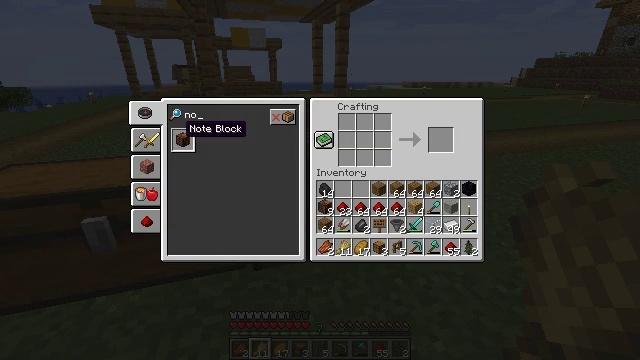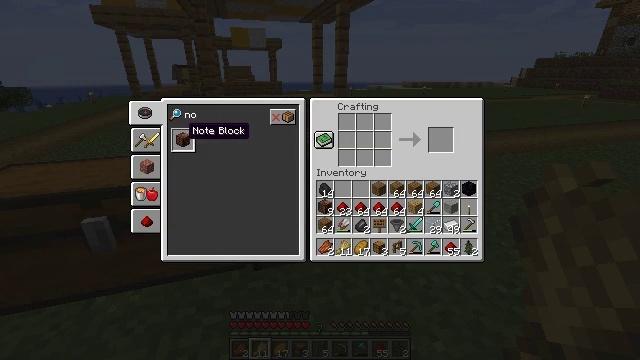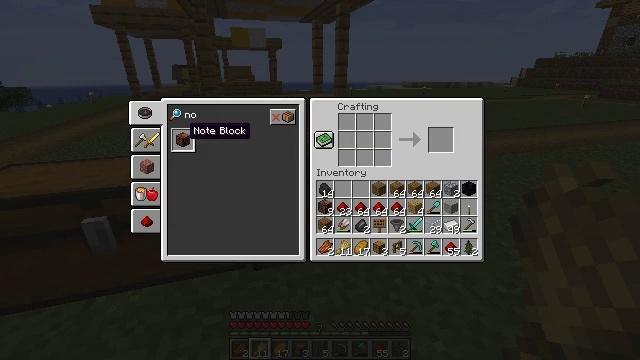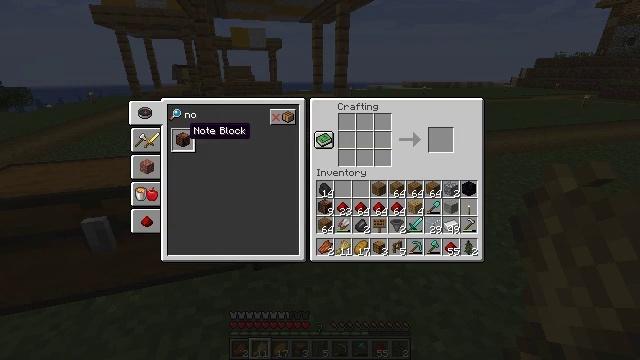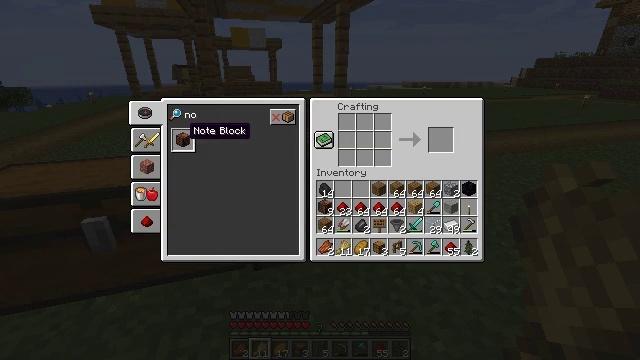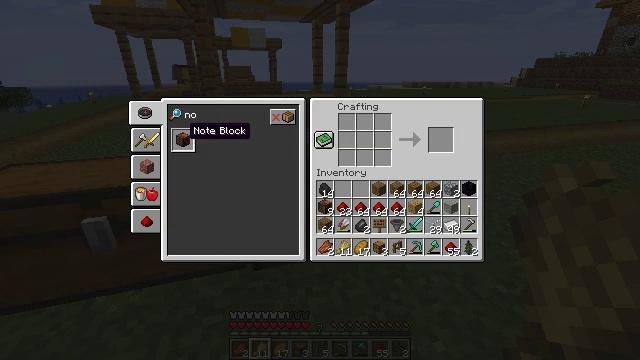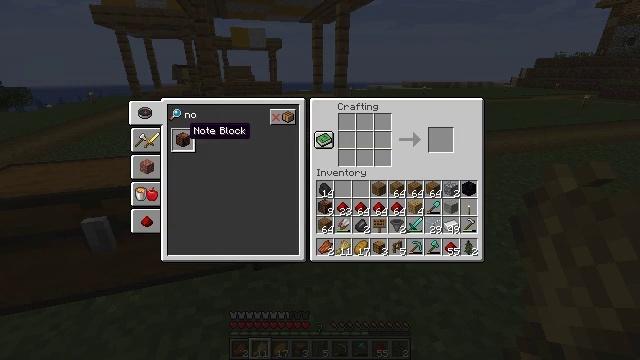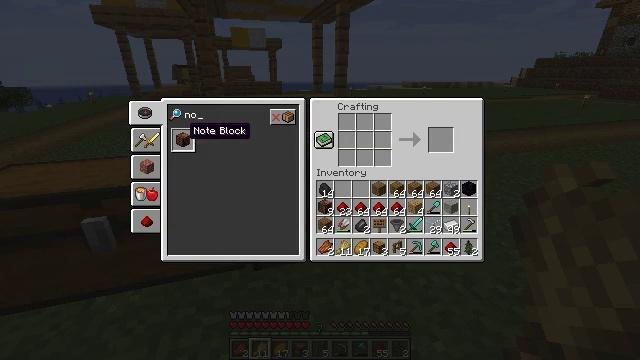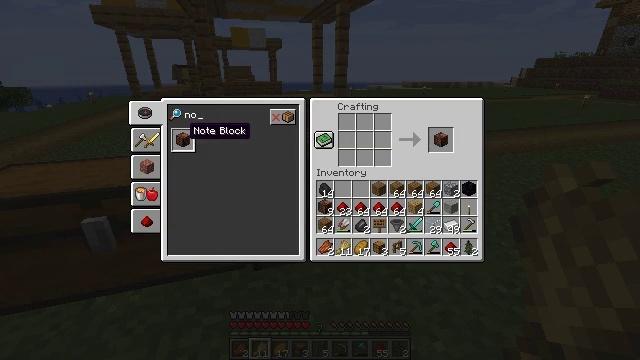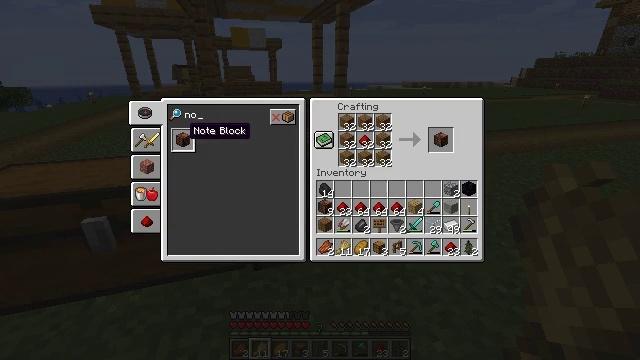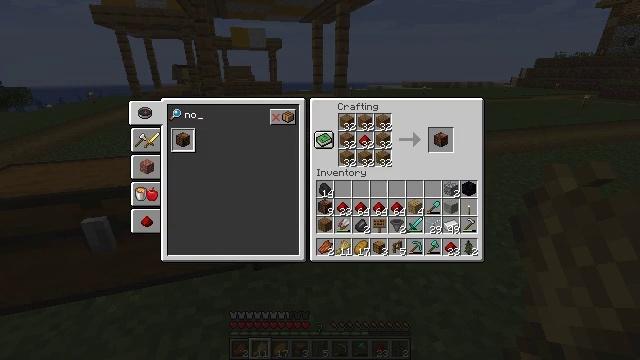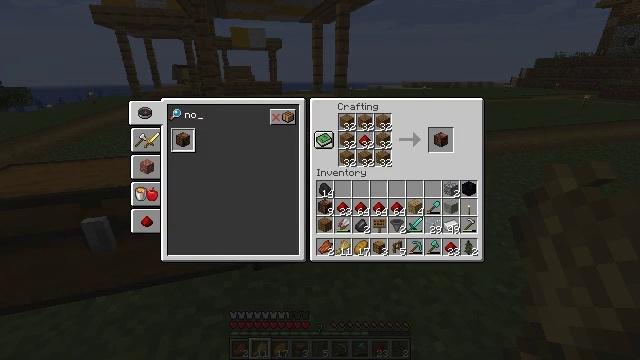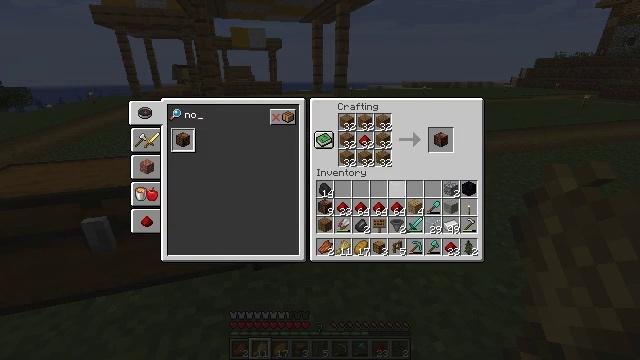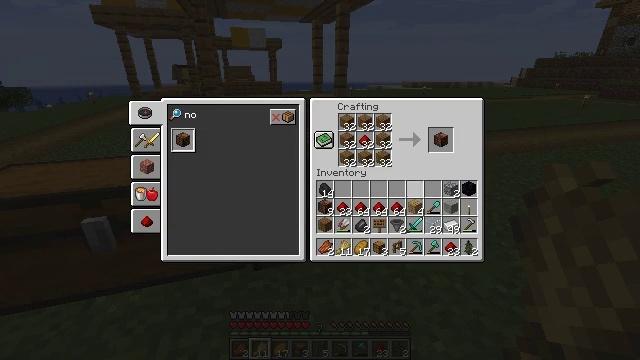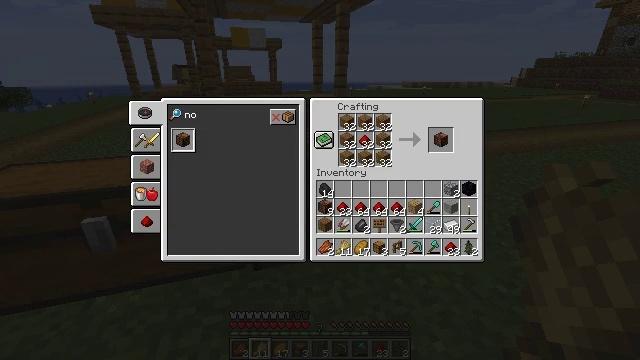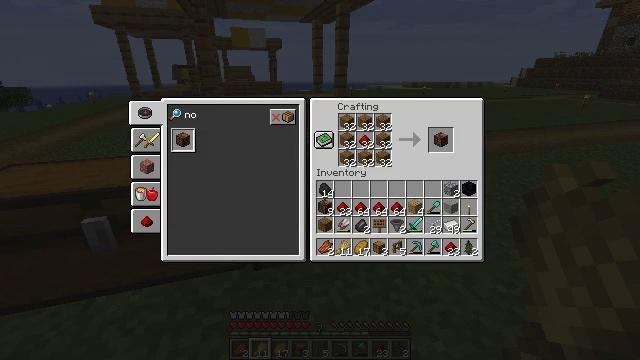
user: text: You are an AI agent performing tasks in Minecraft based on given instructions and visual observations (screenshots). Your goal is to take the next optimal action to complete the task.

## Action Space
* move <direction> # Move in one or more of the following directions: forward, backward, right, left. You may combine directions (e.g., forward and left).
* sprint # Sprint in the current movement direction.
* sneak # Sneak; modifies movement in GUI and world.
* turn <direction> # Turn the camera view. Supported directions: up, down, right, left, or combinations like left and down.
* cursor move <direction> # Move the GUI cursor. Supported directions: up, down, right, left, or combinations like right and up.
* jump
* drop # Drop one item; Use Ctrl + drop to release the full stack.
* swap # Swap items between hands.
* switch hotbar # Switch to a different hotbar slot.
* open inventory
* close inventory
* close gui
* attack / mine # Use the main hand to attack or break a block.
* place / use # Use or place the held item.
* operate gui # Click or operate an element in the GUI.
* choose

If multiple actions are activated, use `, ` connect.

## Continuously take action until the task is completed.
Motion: motion action
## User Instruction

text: Craft a note block with the required materials.
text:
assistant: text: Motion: sneak
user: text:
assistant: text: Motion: sneak
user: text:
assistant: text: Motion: sneak, operate gui
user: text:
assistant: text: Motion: sneak, operate gui
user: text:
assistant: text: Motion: sneak, operate gui
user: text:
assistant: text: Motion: sneak
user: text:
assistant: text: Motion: sneak
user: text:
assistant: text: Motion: sneak
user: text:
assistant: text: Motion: sneak
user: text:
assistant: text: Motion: sneak, cursor move right
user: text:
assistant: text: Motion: sneak, cursor move right and down
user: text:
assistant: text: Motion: sneak, cursor move right and down
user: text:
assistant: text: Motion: sneak, cursor move right
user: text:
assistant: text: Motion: sneak, cursor move right
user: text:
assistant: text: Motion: sneak, cursor move right and up
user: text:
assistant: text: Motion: sneak
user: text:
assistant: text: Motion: sneak
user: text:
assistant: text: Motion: sneak
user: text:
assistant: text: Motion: sneak
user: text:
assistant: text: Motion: sneak, cursor move up
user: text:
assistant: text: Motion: sneak
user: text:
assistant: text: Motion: sneak
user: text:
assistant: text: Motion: sneak
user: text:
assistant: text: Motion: sneak
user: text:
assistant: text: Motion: sneak
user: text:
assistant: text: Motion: sneak
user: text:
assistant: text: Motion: sneak
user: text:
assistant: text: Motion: sneak
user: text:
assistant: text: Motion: sneak
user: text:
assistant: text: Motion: sneak